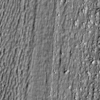
Label: not_dusty